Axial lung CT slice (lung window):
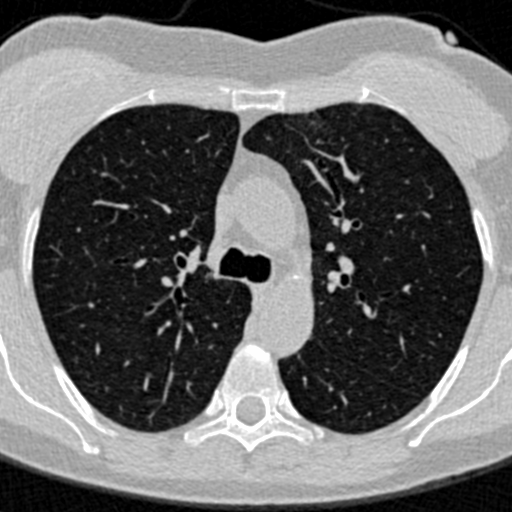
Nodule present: no